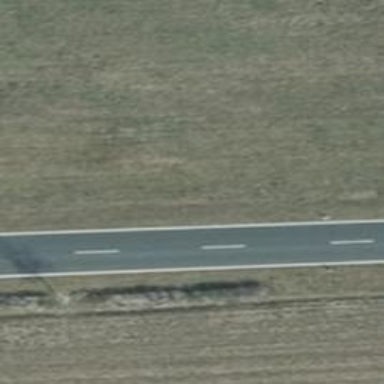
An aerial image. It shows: Tertiary road with asphalt surface.